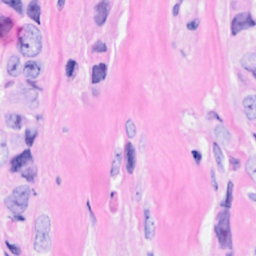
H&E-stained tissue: Breast